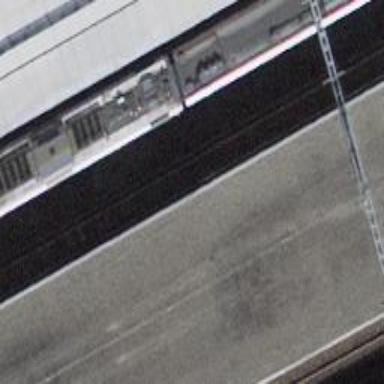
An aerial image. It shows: Public transport stop position along the railway.